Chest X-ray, AP view. Patient: 68 years old, sex M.
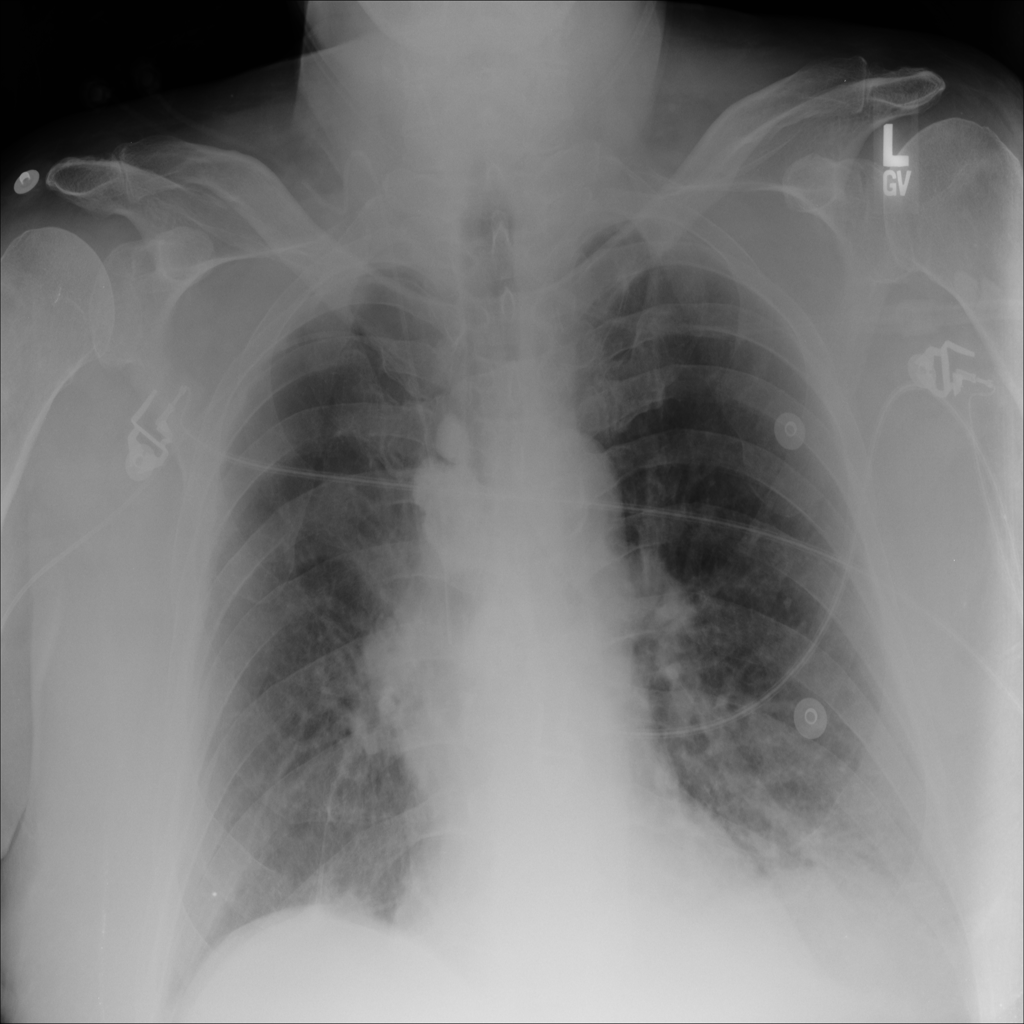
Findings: No Finding